Question:
I need a transparent circle to show a search progress on Google map which increases its size per second, and also put some markers on it during search.
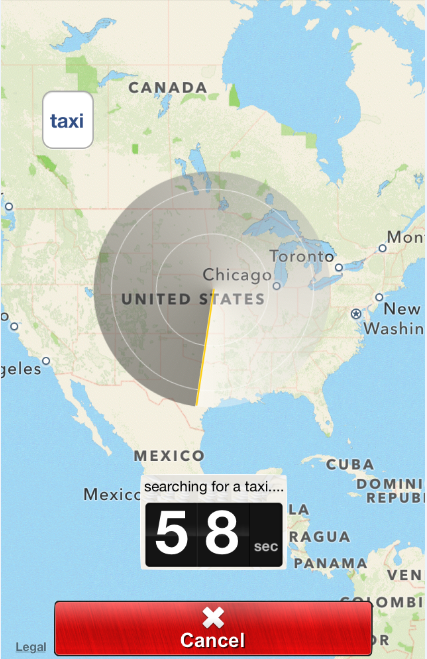
Answer: ***Finally I got the solution. I just simply use an image and set it on the map screen and add animation on it and it works perfect.
Here is the code of my map class.
progressBar = (ImageView)findViewById(R.id.mapprogressbar);
'''
RotateAnimation rotateAnimation1 = new RotateAnimation(0, 360,
Animation.RELATIVE_TO_SELF, 0.5f,
Animation.RELATIVE_TO_SELF, 0.5f);
rotateAnimation1.setInterpolator(new LinearInterpolator());
rotateAnimation1.setDuration(1000);
rotateAnimation1.setRepeatCount(1000);
progressBar.startAnimation(rotateAnimation1);
'''
this fulfil my need**